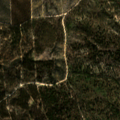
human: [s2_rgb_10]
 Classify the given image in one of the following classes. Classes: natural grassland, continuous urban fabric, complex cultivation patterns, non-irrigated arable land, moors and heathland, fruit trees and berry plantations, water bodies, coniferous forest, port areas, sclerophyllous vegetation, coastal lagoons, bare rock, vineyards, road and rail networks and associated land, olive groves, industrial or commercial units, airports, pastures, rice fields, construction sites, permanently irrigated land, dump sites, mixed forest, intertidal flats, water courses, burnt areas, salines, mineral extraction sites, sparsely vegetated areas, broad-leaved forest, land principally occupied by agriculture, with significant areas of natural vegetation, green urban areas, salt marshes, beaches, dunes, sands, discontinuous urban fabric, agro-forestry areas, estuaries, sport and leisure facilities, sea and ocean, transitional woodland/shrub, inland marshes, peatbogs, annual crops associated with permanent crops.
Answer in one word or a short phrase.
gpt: broad-leaved forest, transitional woodland/shrub